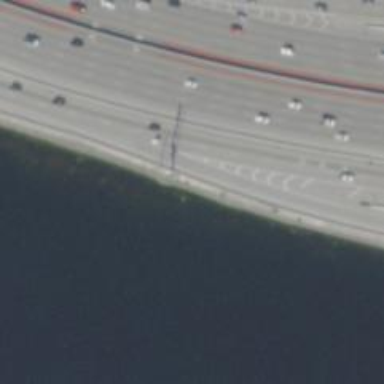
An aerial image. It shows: Asphalt motorway link.